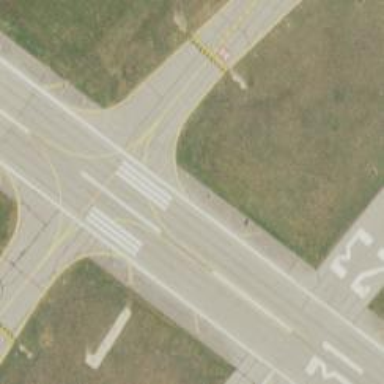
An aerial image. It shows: View of taxiway at the airport.